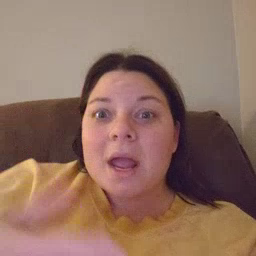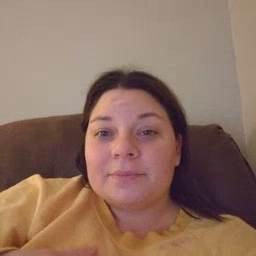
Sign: many